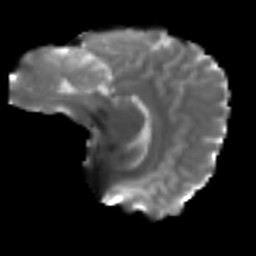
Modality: T2w
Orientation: sagittal
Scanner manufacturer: siemens
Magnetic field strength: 3 T
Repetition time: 3.6 s
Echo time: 0.092 s